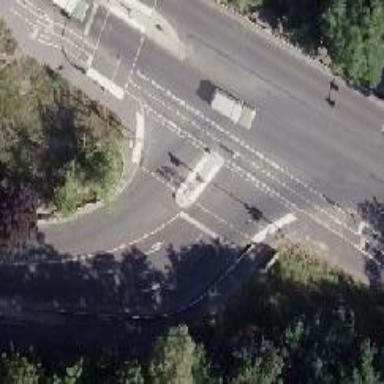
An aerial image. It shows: Crossing with traffic signals and pedestrian island.